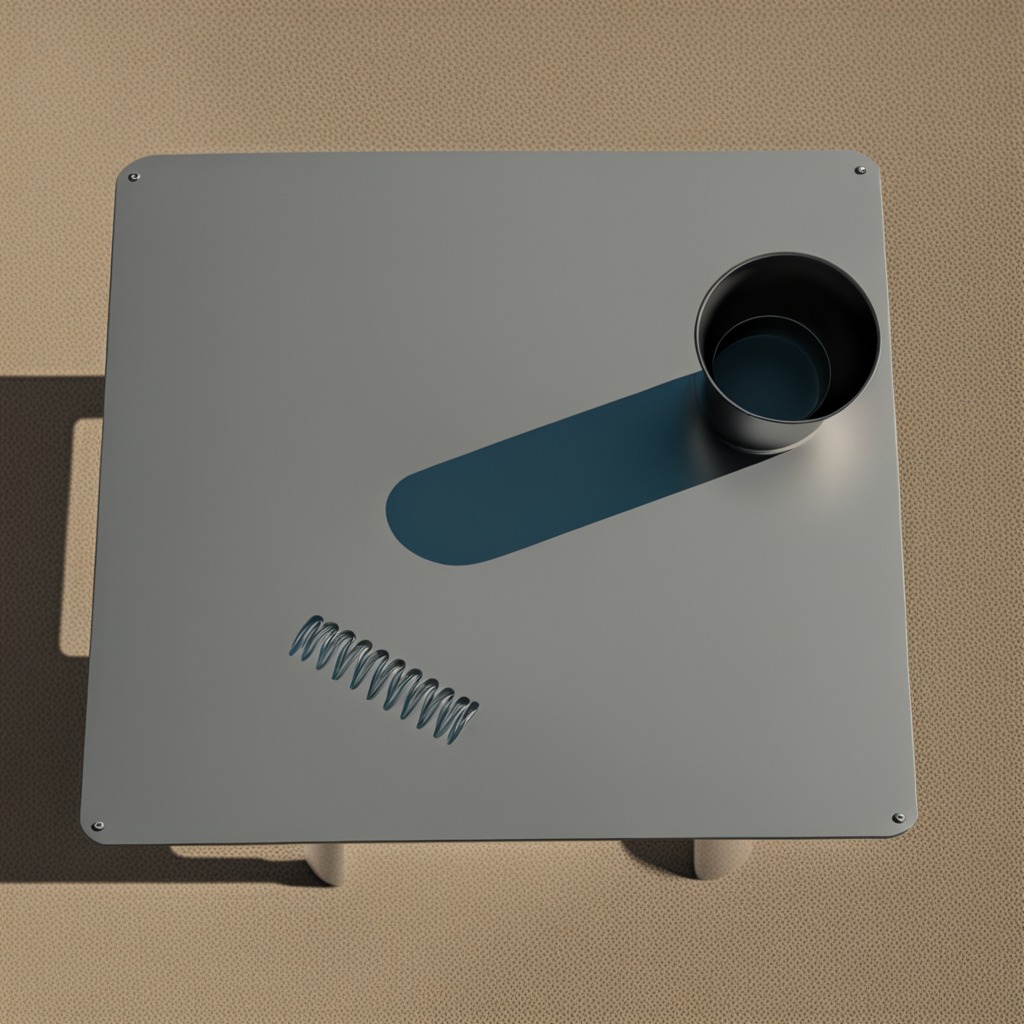
A coiled metal spring is lying on the table.